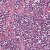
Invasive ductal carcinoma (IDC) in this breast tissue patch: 1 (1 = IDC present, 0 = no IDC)